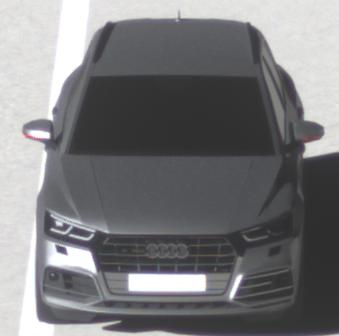
Make: Audi
Model: Q5 45 TFSI
Detailed model: Q5 (FY)
Model produced from: 2019/01
Model produced until: 2019/05
Doors: 5
Color: gray
Road condition: dry road
Daytime: morning or afternoon
Contrast: high contrast